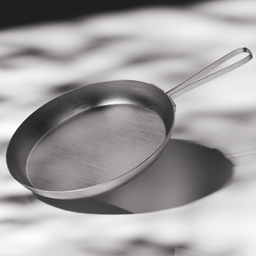
Label: tools